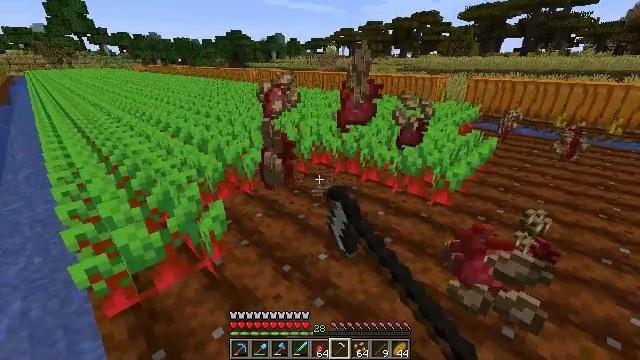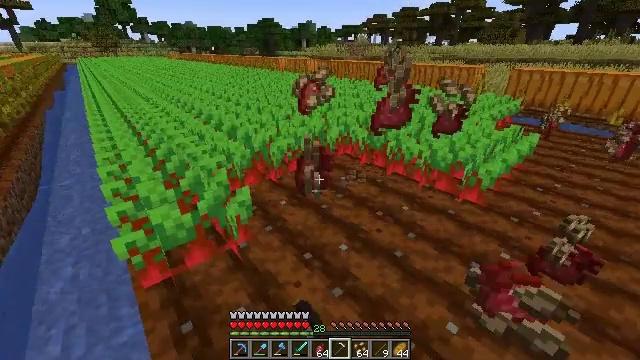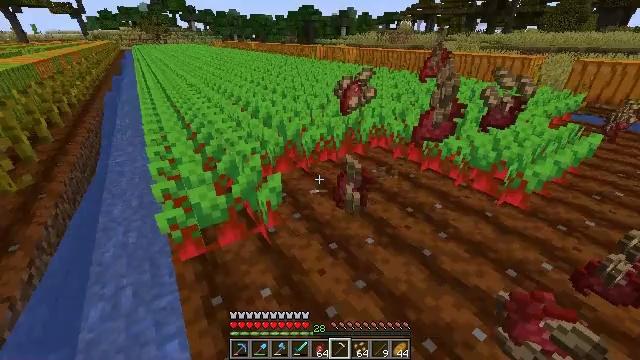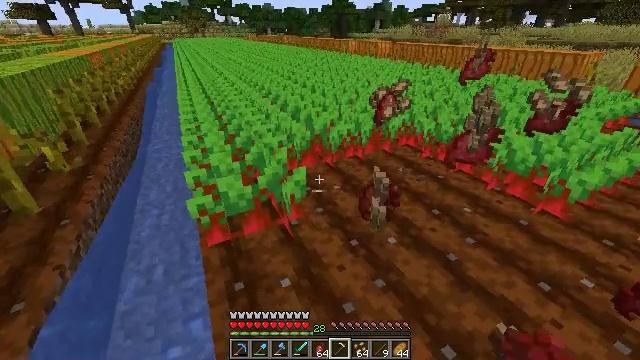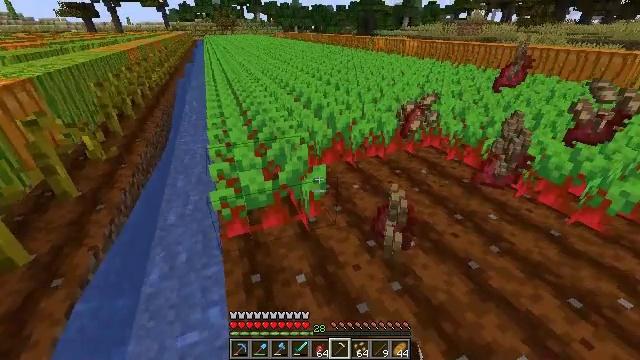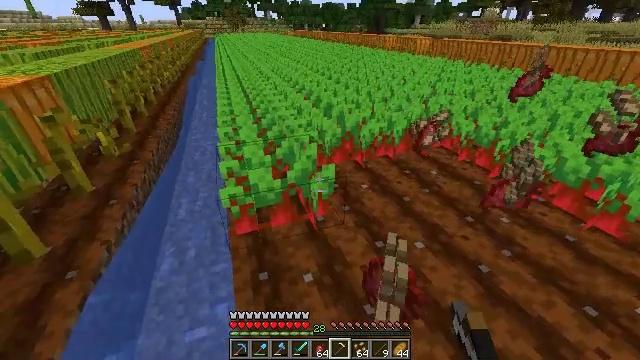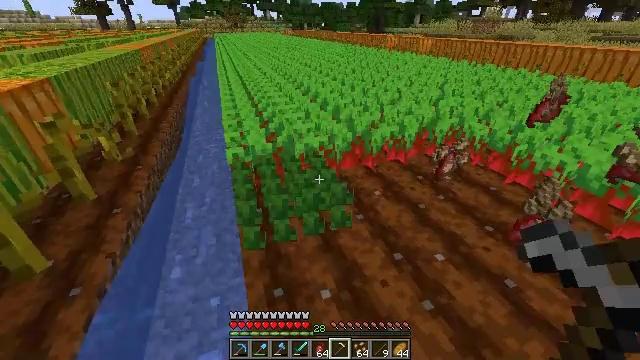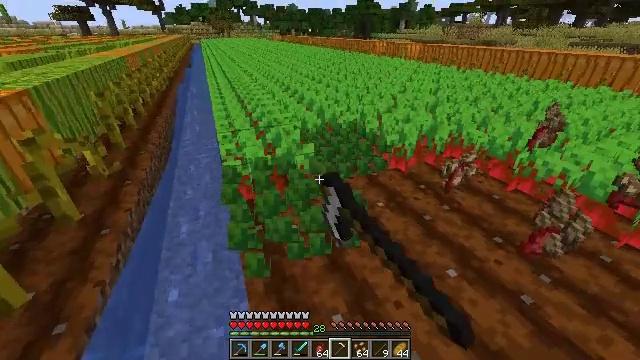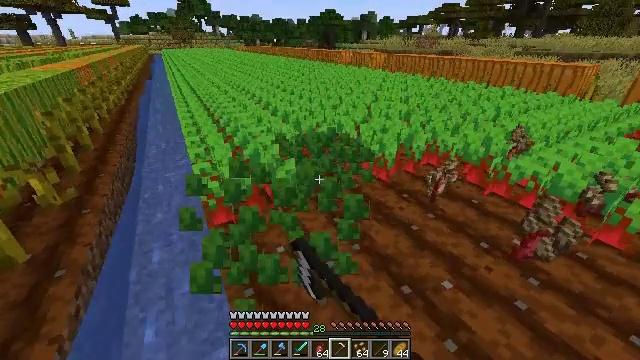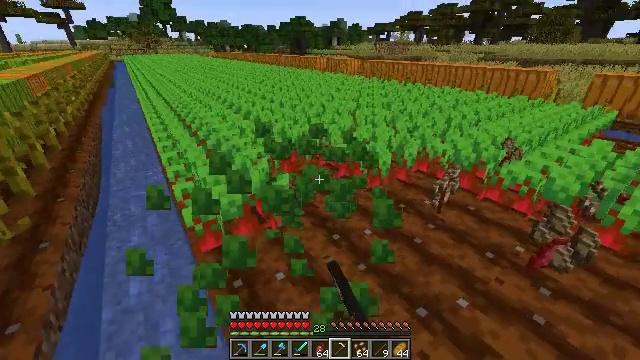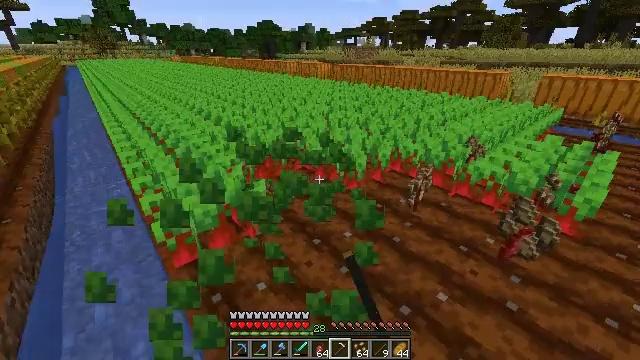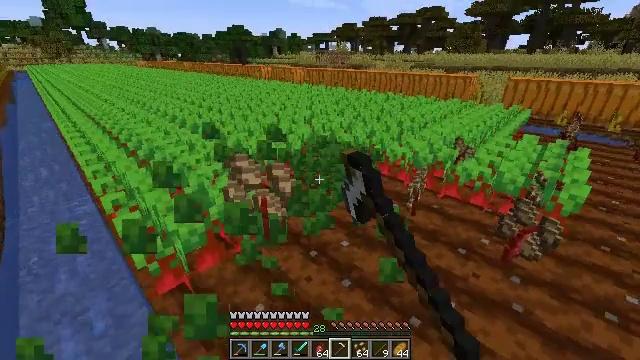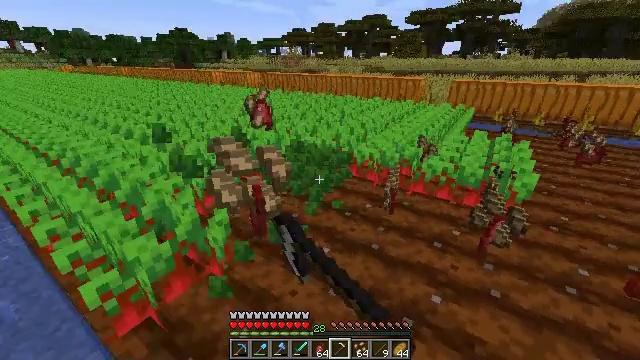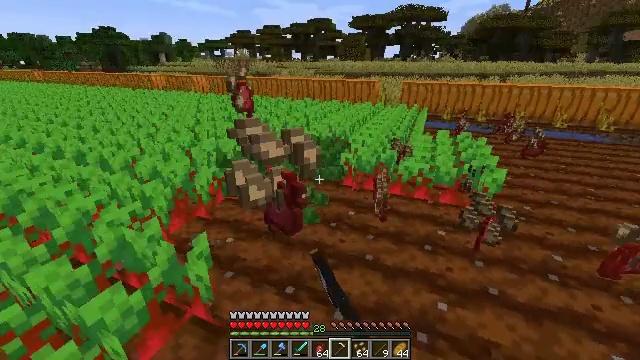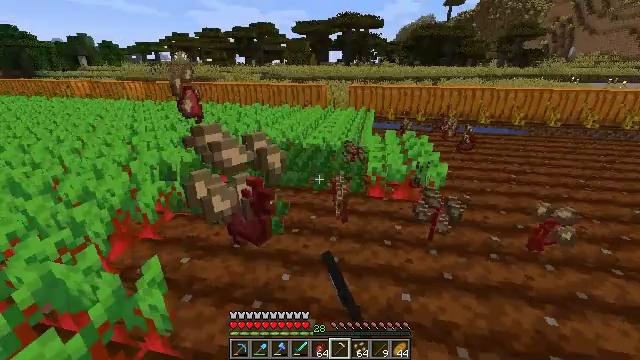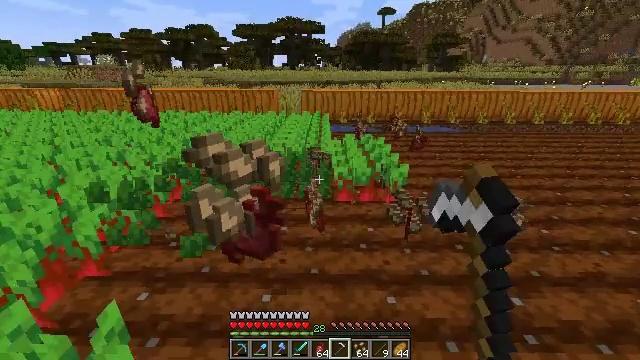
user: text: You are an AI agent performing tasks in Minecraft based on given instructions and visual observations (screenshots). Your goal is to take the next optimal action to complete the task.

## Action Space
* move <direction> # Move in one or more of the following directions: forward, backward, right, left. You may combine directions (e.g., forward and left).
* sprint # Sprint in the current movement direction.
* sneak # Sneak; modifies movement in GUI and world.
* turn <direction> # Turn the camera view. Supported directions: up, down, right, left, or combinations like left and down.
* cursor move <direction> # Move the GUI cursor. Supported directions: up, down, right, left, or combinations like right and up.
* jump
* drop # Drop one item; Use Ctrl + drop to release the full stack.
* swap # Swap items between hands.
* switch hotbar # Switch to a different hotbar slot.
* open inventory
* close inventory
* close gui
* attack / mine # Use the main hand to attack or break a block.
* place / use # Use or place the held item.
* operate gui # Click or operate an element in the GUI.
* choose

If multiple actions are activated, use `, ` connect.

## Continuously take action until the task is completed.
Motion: motion action
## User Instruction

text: Gather beetroots by breaking the plants.
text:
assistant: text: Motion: turn left and down
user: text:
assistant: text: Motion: turn left and down
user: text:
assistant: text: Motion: turn left and down
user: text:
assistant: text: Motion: turn left
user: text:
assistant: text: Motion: move forward and move left, turn left
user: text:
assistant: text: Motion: move forward and move left, attack / mine
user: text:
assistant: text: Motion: move forward and move left, turn right and up, attack / mine
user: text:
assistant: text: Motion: move forward and move left, turn right and up, attack / mine
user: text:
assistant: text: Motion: move forward and move left, turn right and up, attack / mine
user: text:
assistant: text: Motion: move forward and move left, turn right, attack / mine
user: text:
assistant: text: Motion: move forward and move left, turn right, attack / mine
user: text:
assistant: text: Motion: move forward and move left, turn right, attack / mine
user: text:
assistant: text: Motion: move forward and move left, turn right, attack / mine
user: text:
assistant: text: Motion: move forward and move left, turn right, attack / mine
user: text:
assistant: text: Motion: turn right, attack / mine
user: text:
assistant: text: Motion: turn right, attack / mine
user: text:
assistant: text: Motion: turn right, attack / mine
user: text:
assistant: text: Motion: attack / mine
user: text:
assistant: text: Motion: attack / mine
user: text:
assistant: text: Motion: attack / mine
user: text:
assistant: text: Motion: turn left, attack / mine
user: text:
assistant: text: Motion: turn left and down, attack / mine
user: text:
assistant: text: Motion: turn left and down, attack / mine
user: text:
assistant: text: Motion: turn left and down, attack / mine
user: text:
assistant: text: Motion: turn left and down, attack / mine
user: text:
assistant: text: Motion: turn left, attack / mine
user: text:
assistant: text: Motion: turn left, attack / mine
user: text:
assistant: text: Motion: turn left, attack / mine
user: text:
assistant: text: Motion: turn left, attack / mine
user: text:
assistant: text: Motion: move forward, attack / mine